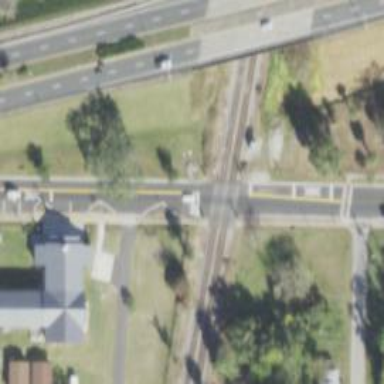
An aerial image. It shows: Level crossing with full barriers and lights.